Question: I have used <URL>. But when i run application in iOS 7-64 bit simulator it was crashed at below method:
'''
- (NSString *)JSONString;
'''
And the crash message shows on this line of 'JSONKit.m' class

Tried to find out it but not able to sort out.
And i ended up with our native <URL> class.
Did any one sort out this?
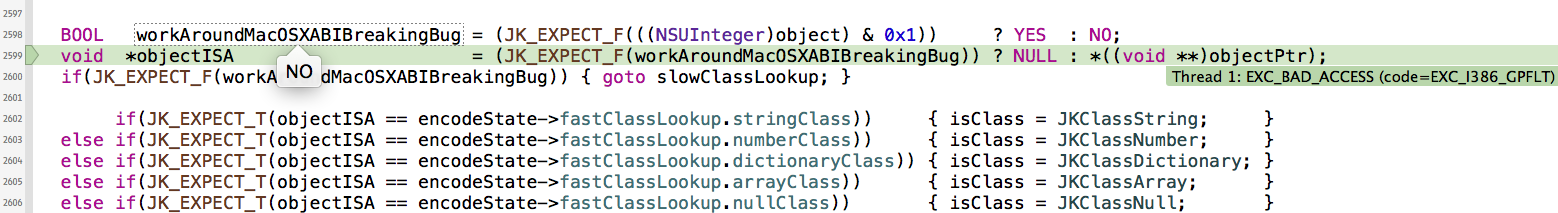
Answer: As far as I know there are more than one patch versions that tried to fix the 64 bit crash issue you mention here, e.g. <URL>.
They all tried to fix that troublesome line for getting , "the very first thing that a pointer to an Objective-C object "points to" is a pointer to that objects class":
'''
*((void **)objectPtr)
'''
I wrote a simple code to emulate the crash,
'''
NSDictionary *dic = @{@"hi":@(4)};
void *keys[2], *objects[2];
CFDictionaryGetKeysAndValues((CFDictionaryRef)dic, (const void **)keys, (const void **)objects);
void *objectPtr = objects[0];
void *another = *((void **)objectPtr);//Only works for 32 bit machine
NSLog(@"%@",[another description]);
'''
My guess is that for 64bit compiler, apple changed the tagged pointer implementation for NSNumber, which causes the crash. Check the discussion for tagged pointers here <URL>
If I change 'NSDictionary *dic = @{@"hi":@(4)};' to 'NSDictionary *dic = @{@"hi":@"hello"};' it won't crash.
The patch I mentioned here just used object_getClass, which seems to defeat the original purpose, "Why not just use 'object_getClass()'?..." (the comments right above)
So like you said now I also end up using NSJSONSerialization class.